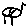
Label: bird